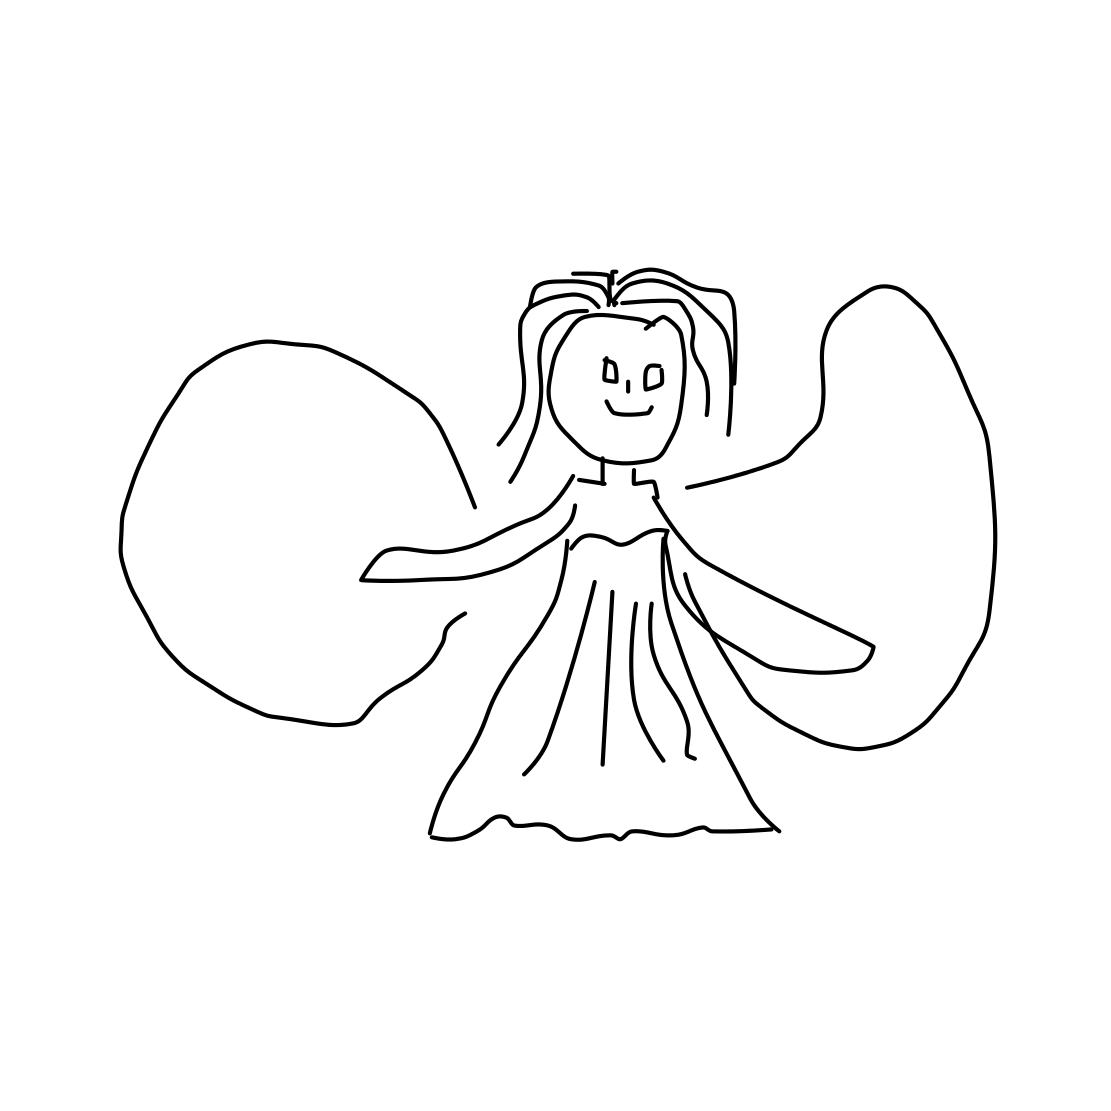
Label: angel